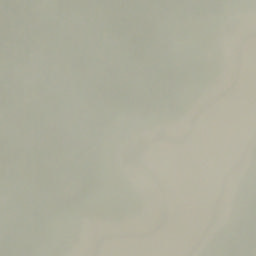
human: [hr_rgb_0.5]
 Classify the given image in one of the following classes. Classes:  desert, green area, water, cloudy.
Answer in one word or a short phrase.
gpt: cloudy